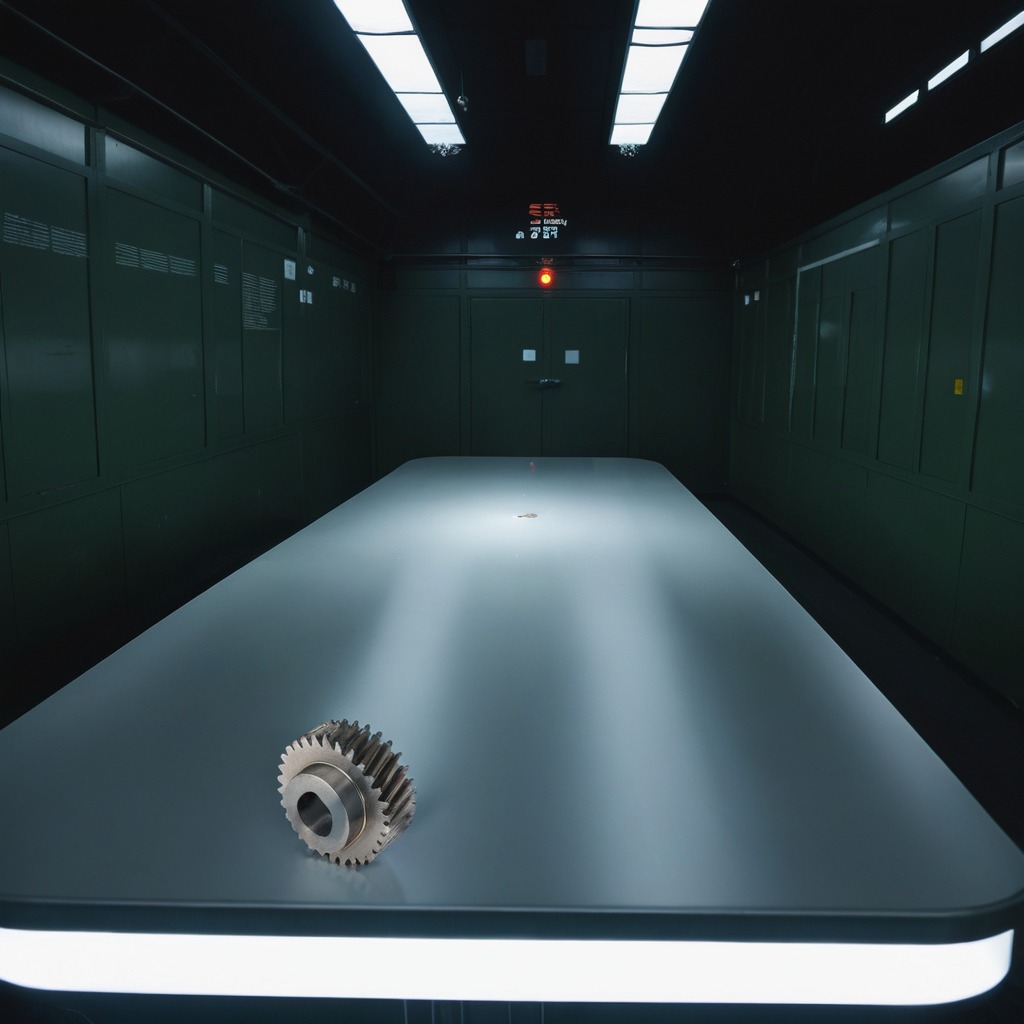
A steel gear with teeth is lying on the table.